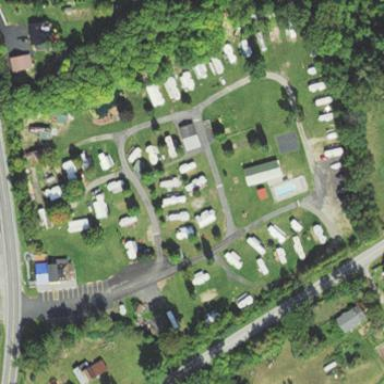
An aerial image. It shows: Campsite for tourism.